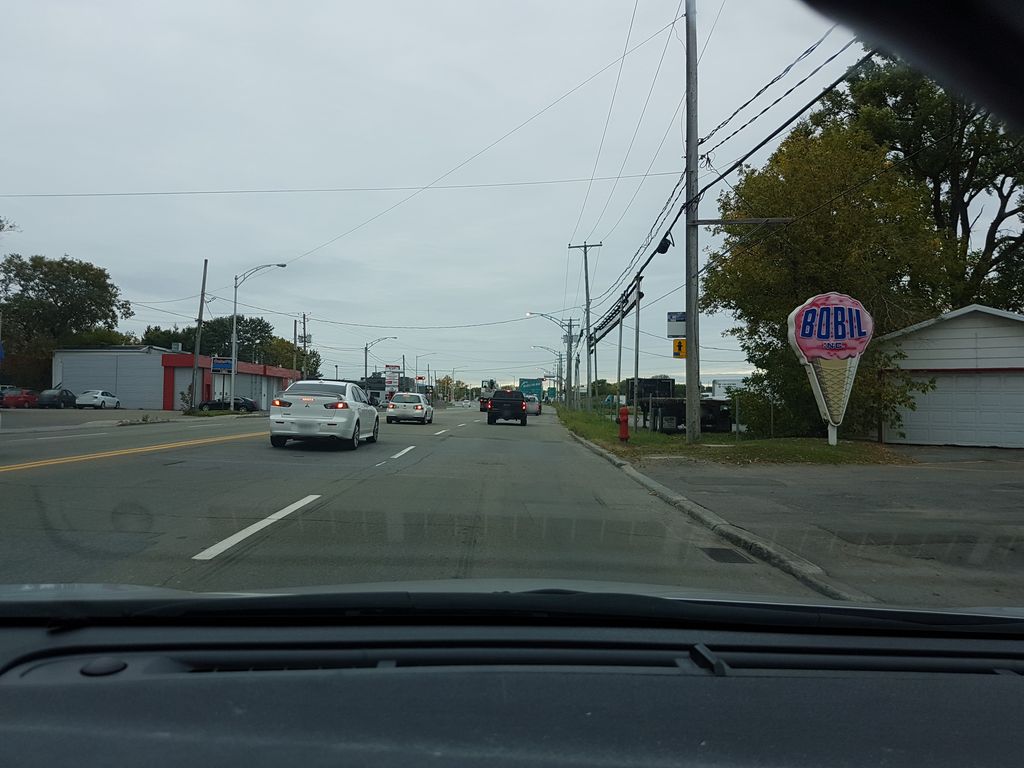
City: quebec_city